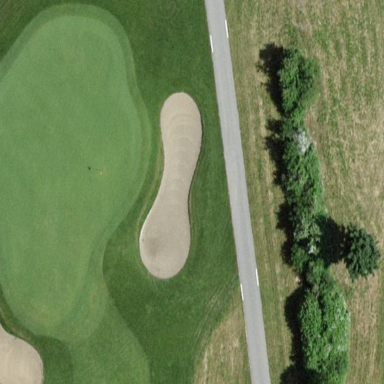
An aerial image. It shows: Golf green.